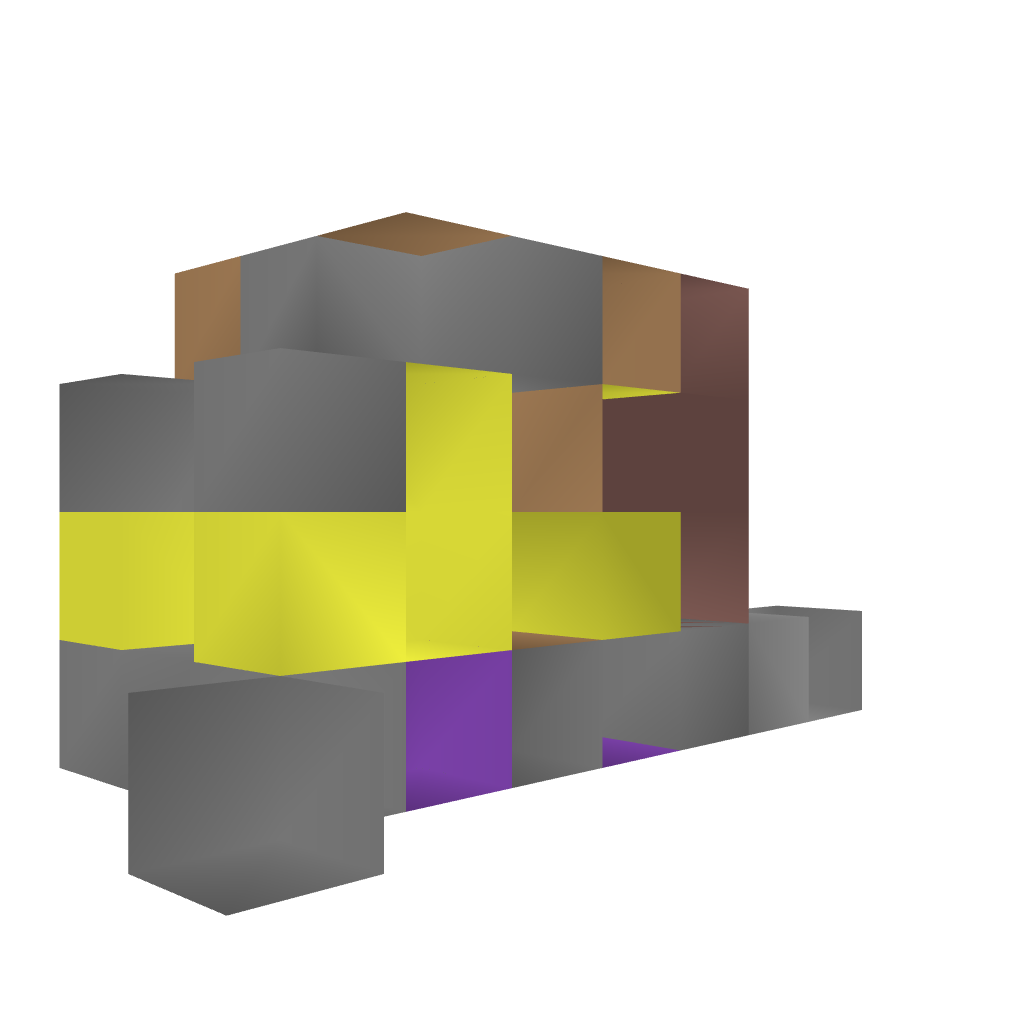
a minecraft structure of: Forklift bad low quality